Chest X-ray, AP view. Patient: 66 years old, sex F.
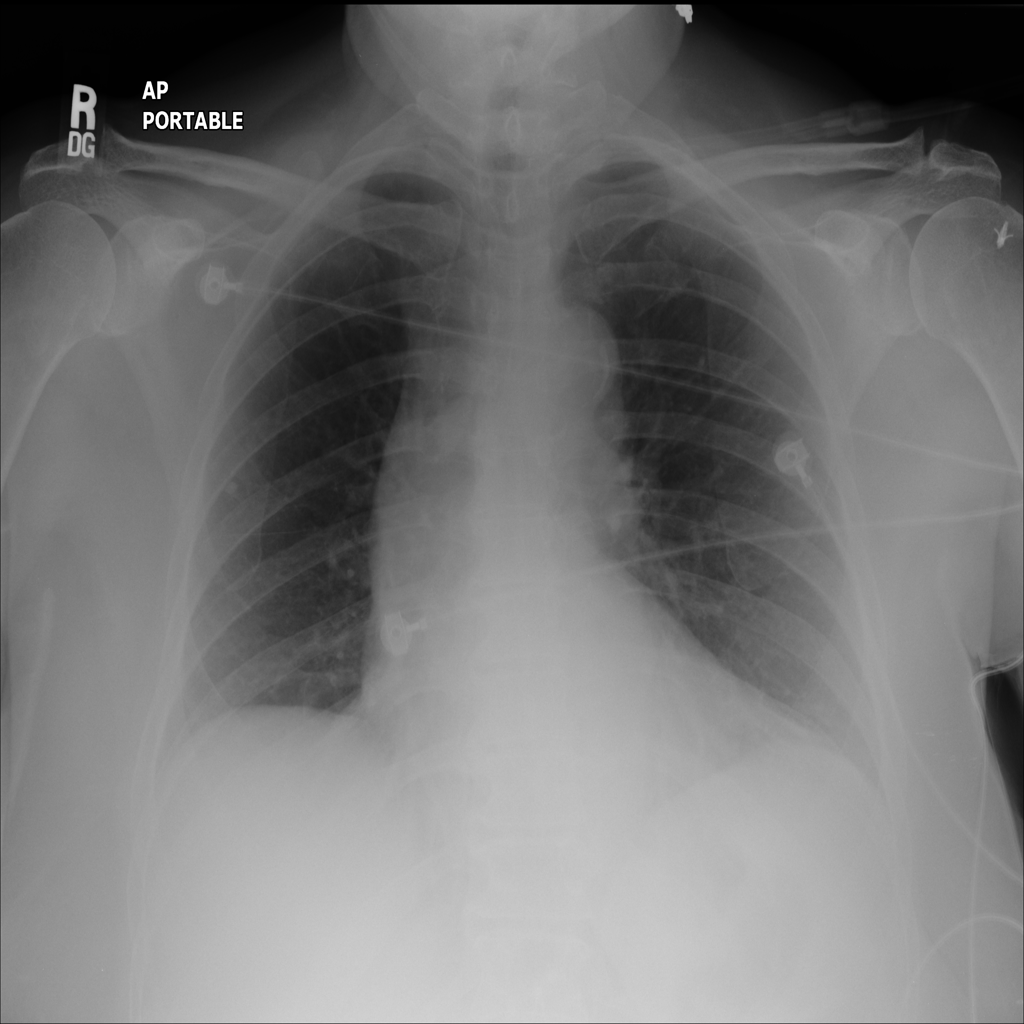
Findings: No Finding